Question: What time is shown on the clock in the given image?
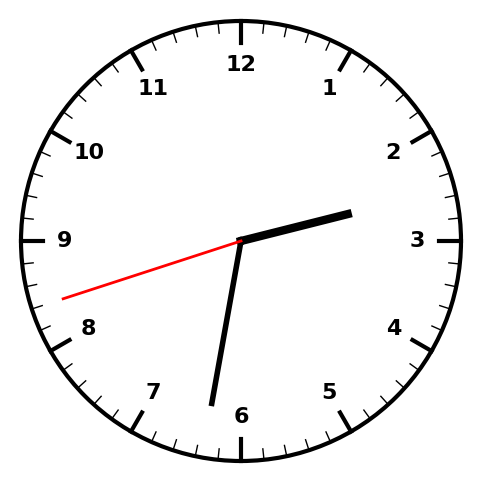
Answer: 02:31:42